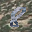
Label: 8